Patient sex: M
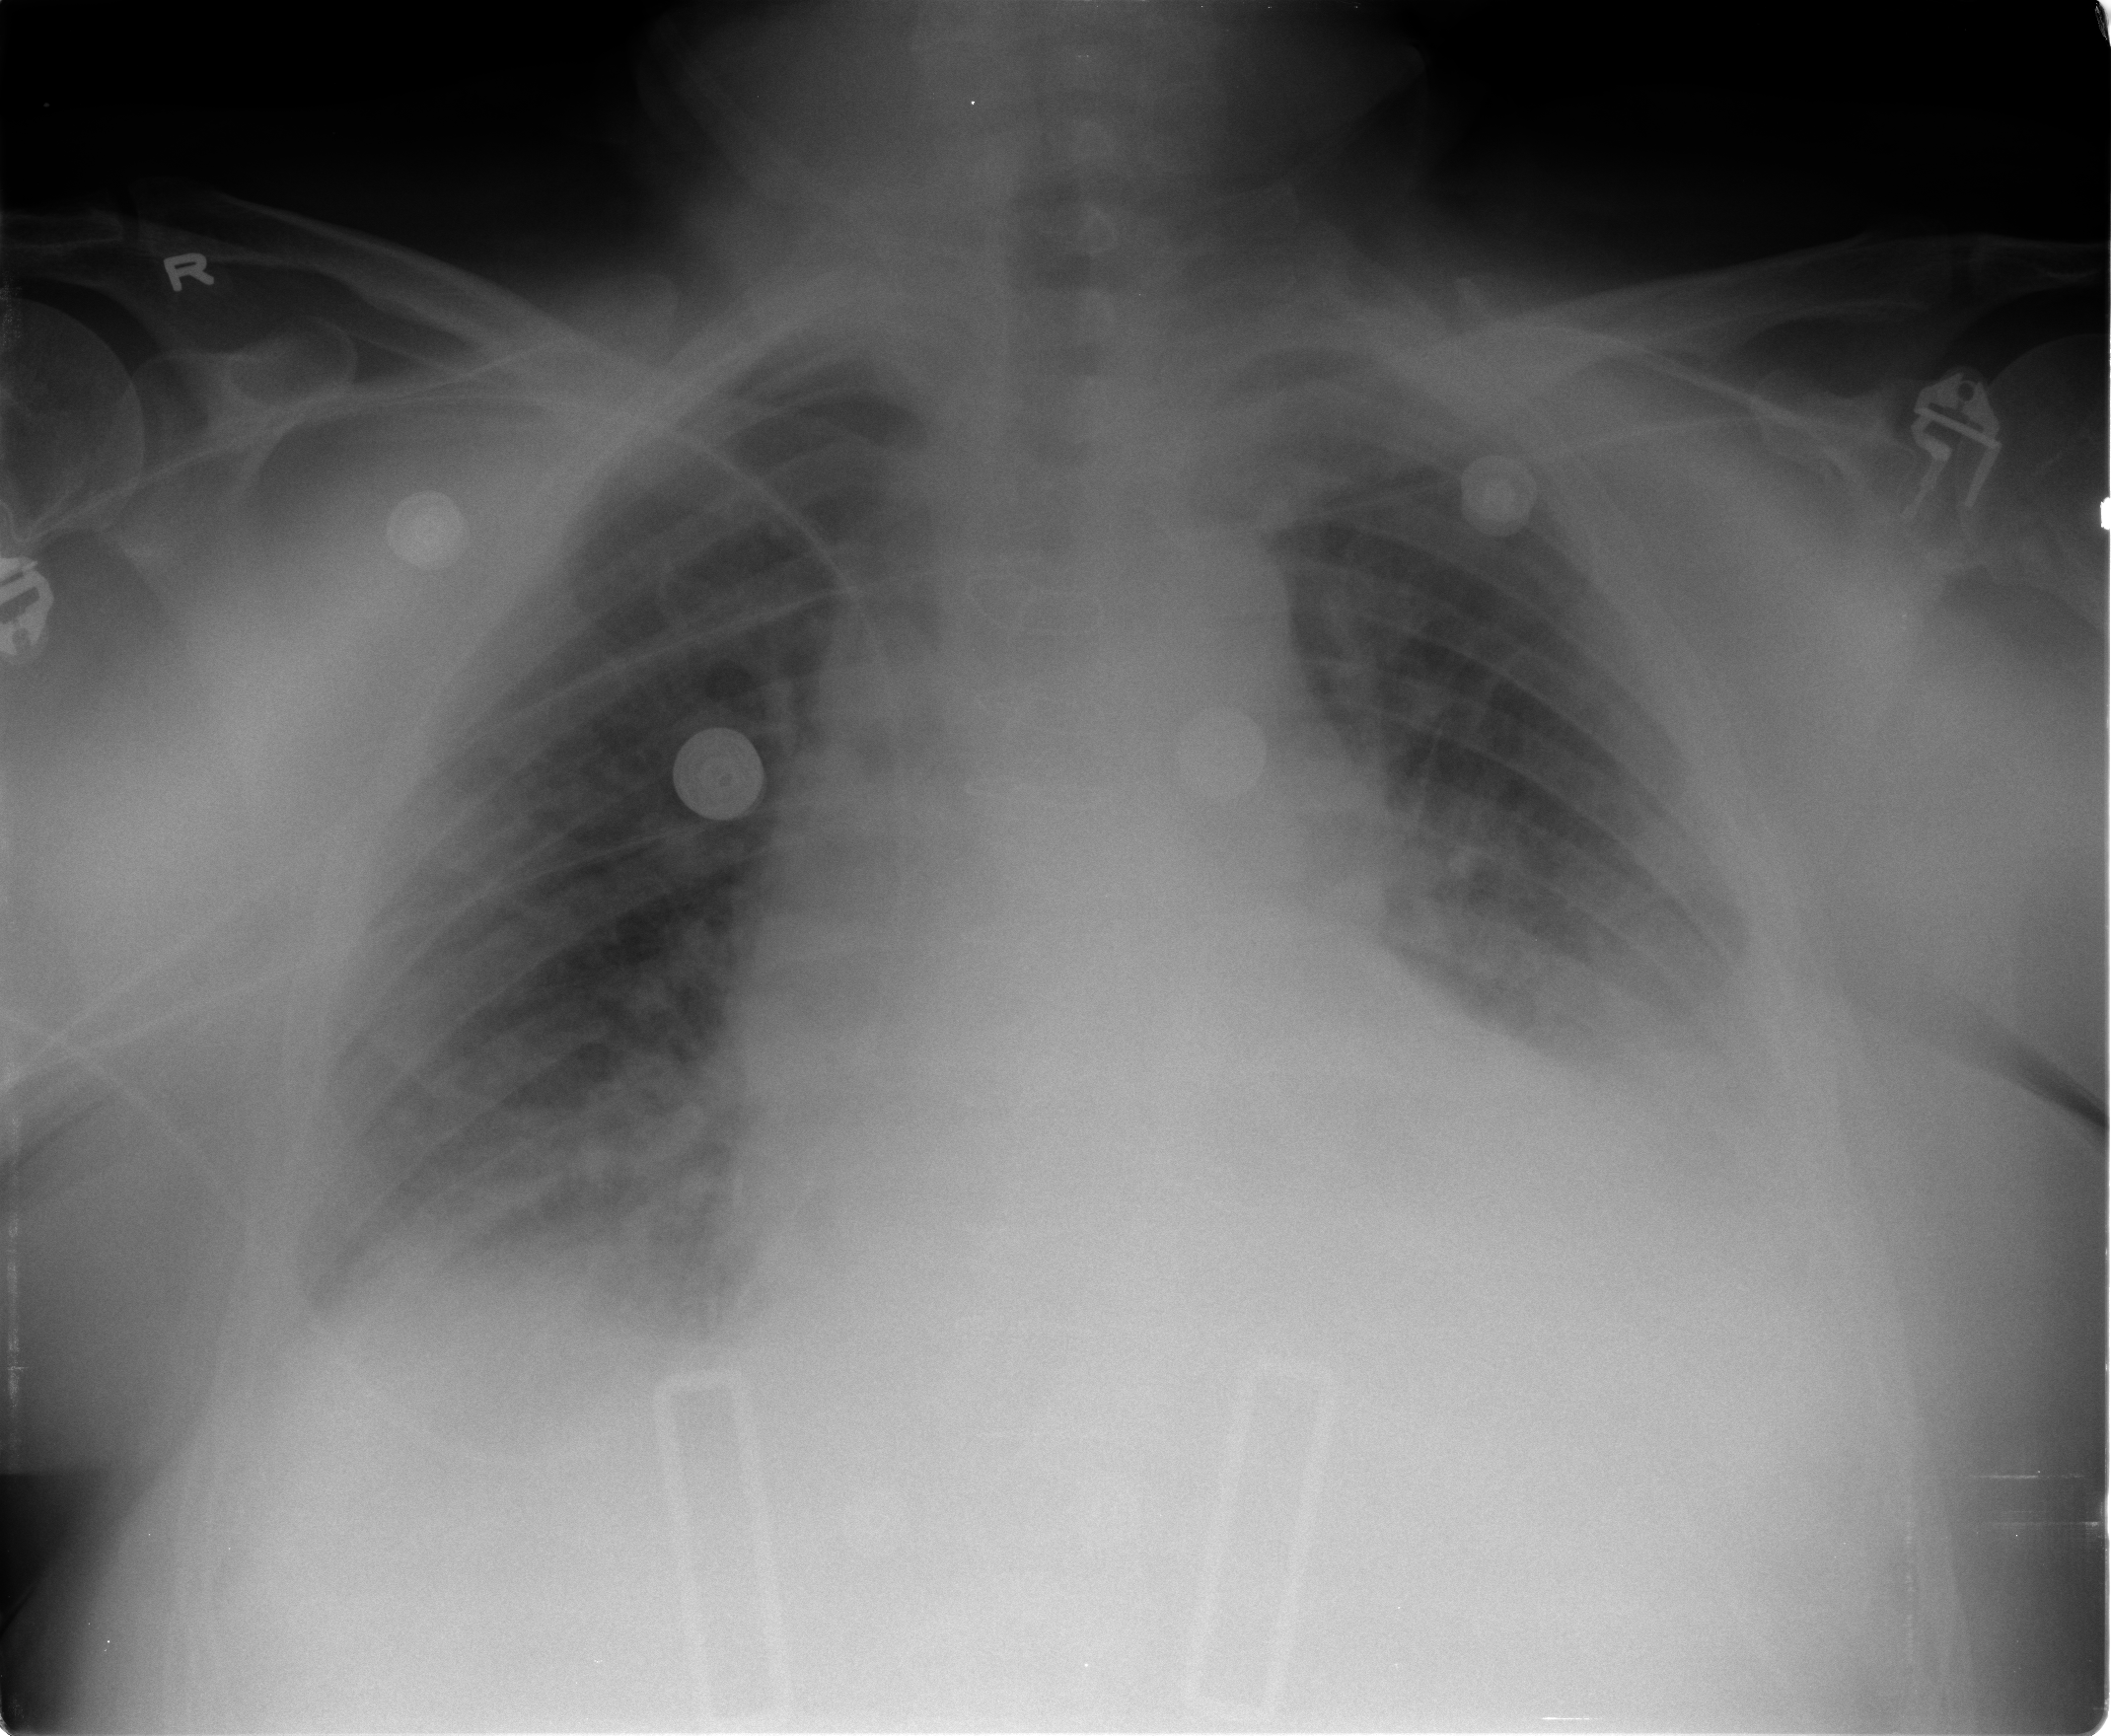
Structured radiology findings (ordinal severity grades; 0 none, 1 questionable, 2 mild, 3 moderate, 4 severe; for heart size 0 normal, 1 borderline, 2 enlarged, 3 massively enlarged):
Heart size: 2
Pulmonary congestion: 3
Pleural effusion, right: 2
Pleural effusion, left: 3
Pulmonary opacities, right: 1
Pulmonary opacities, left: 1
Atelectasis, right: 2
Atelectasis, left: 2